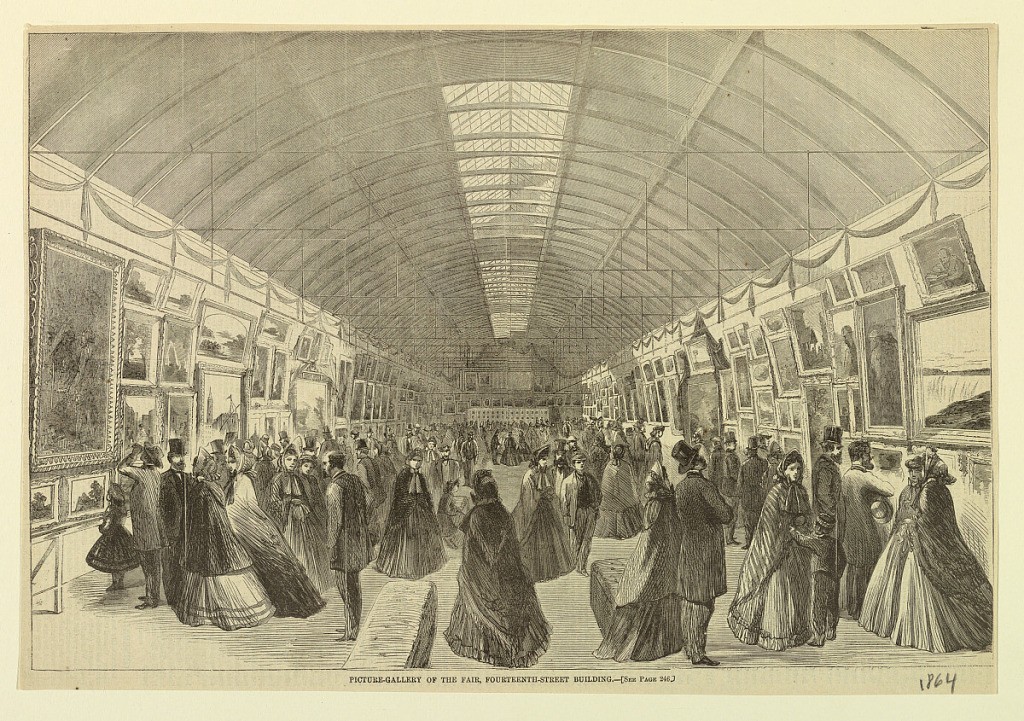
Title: Picture Gallery, New York Fair
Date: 1864
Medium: Wood engraving on paper
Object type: Print
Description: View of the picture gallery at the New York Fair of 1864, showing a large gathering of people. Caption reads: Picture Gallery of the Fair, Fourteenth Street Building